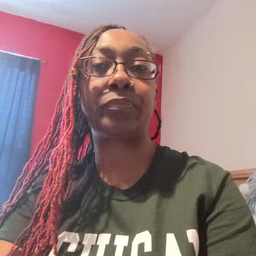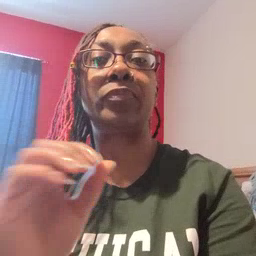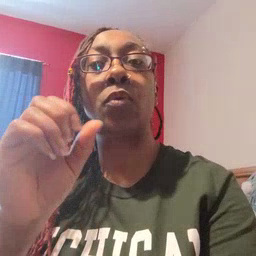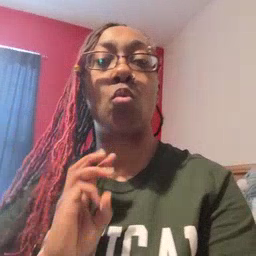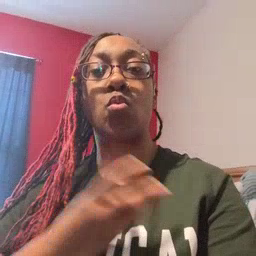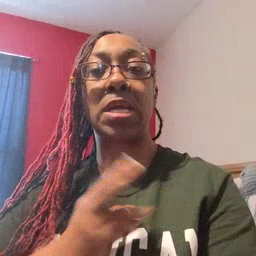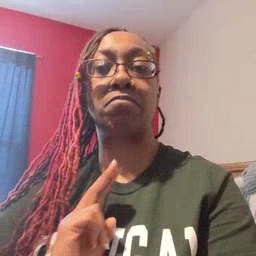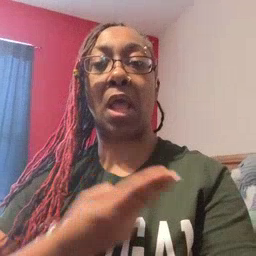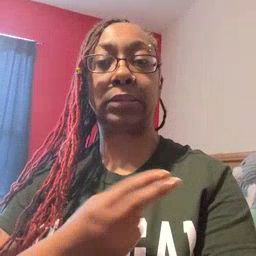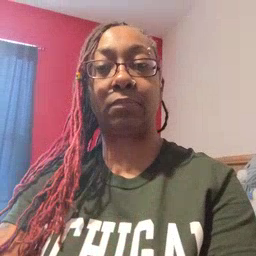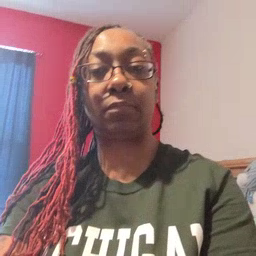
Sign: weus